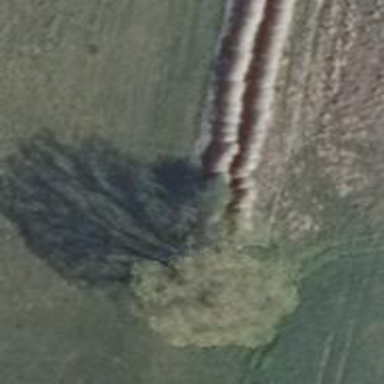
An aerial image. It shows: Path covered in grass.